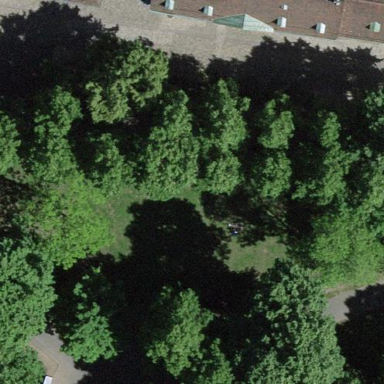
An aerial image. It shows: Lovely park for leisure and relaxation.